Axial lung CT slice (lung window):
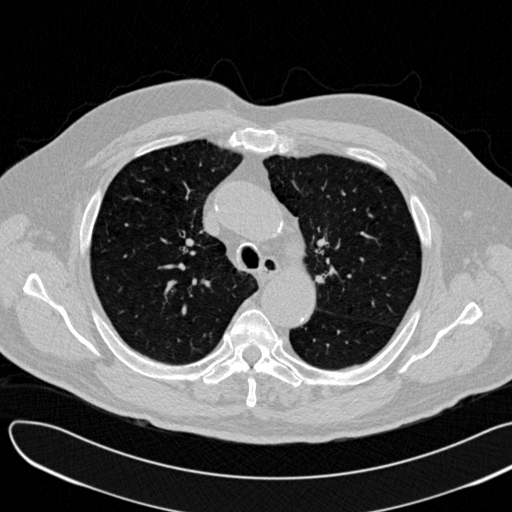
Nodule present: no